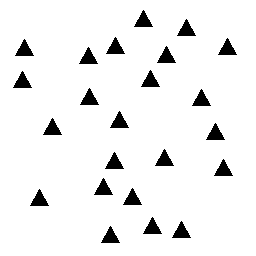
Squares: 0
Triangles: 23
Stars: 0
Total shapes: 23